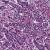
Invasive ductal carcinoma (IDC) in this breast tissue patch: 1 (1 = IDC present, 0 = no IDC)